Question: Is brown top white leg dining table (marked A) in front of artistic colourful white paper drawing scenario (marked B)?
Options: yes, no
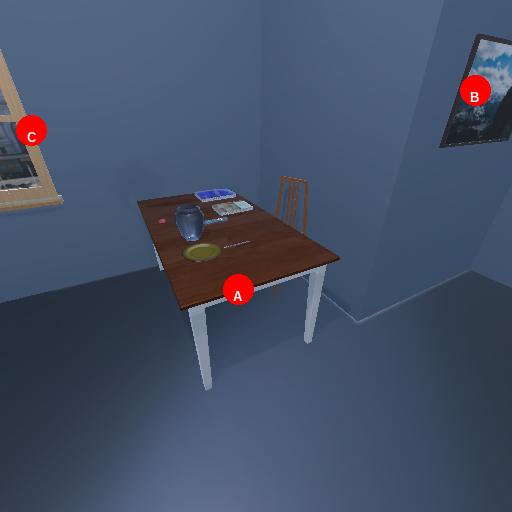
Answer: yes